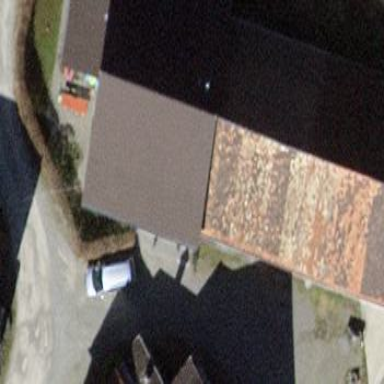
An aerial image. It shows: Detached building with gabled roof.